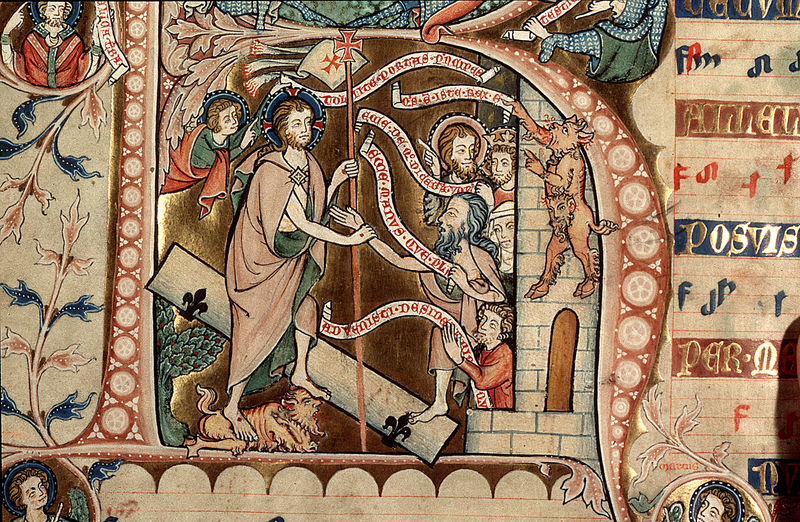
Titel: Codex Gisle
Institution: Osnabrück, Diözesanarchiv
Schlagwörter: blau, mann, grün, stadt, ausschnitt, blume, blumen, männer, rot, schloss, gold, girlande, turm, engel, schrift, stab, lanze, ornamente, verzierung, buch, burg, kreuz, festung, seite, illustration, buchstabe, dämon, ritter, ranke, buchseite, pergament, heiligenschein, jesus, hölle, teufel, mittelalter, heiliger, löwe, kirchlich, lat, goldgrund, handschrift, latein, heilger, moster